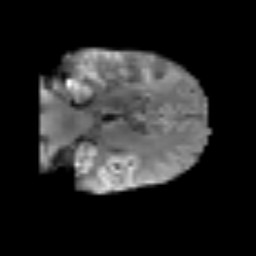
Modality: T2w
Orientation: coronal
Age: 56
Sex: male
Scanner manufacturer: siemens
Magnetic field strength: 3 T
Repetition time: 3.2 s
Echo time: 0.081 s